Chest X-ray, AP view. Patient: 65 years old, sex F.
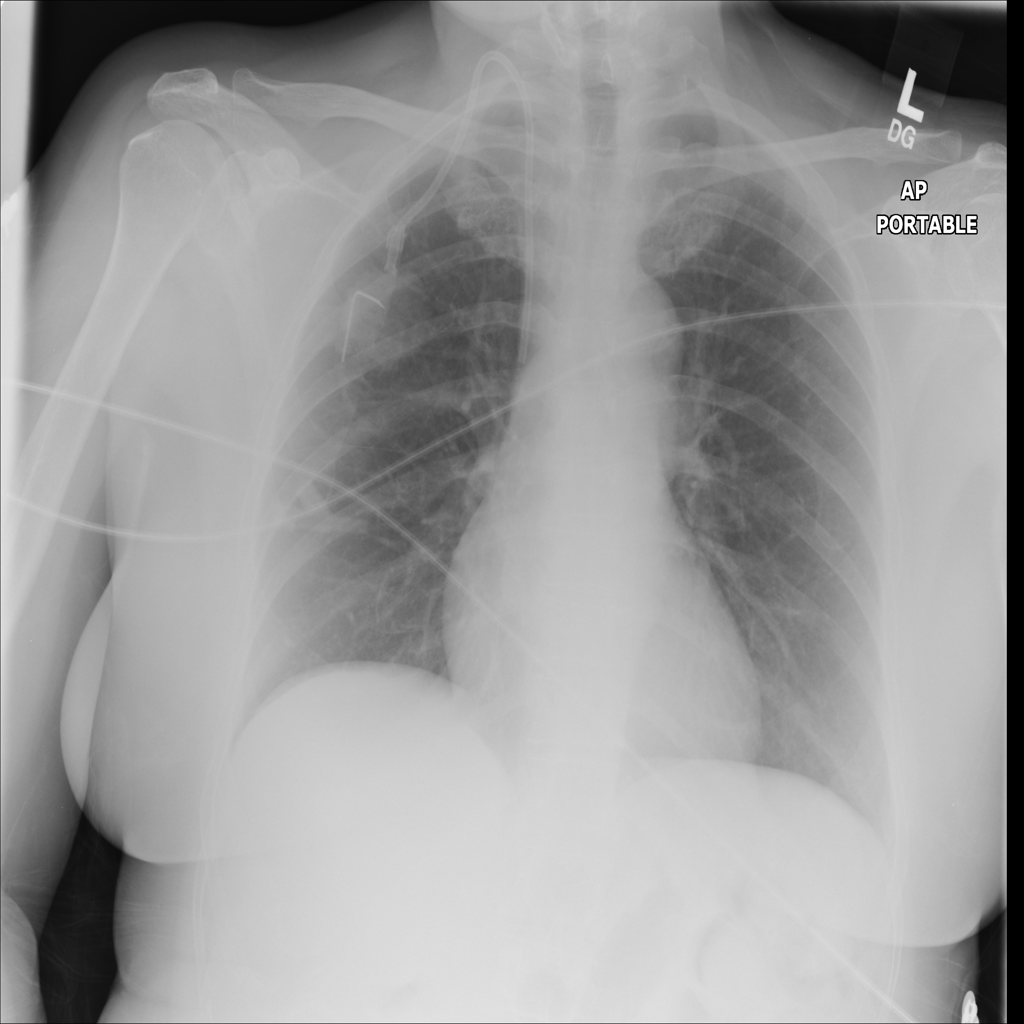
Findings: No Finding